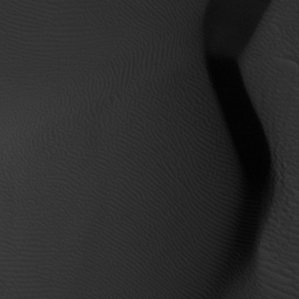
Label: non_frost